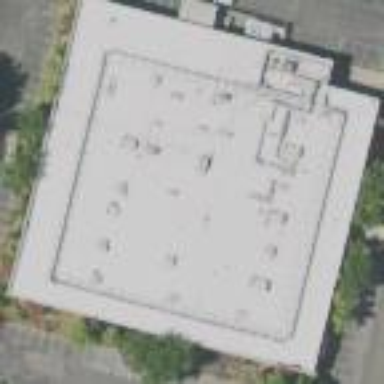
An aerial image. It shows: Office building.